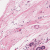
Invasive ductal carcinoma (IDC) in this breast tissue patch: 0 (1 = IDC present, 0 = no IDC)